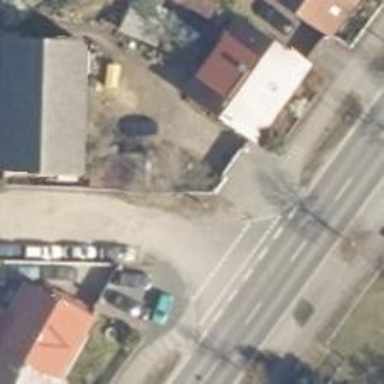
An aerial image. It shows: Residential road with compacted surface.